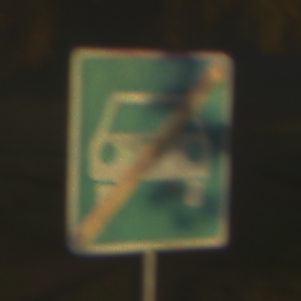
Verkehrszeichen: EndeKraftfahrstrasse
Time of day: SunriseSunset
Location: Outdoor (Nature)
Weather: Clear
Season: NotSpecified
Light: Natural